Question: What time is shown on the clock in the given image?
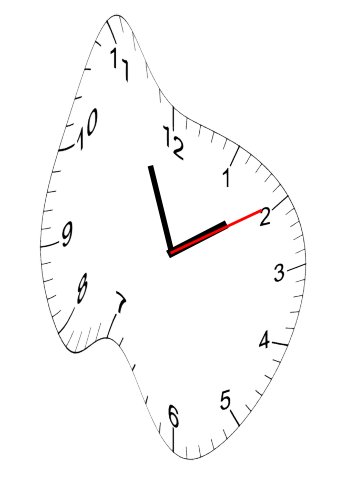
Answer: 01:56:10